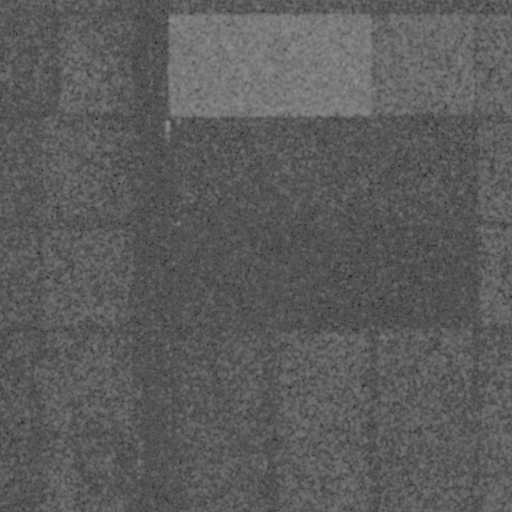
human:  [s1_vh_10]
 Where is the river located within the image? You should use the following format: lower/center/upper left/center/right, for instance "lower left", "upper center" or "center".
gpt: The river is located in the left of the image.
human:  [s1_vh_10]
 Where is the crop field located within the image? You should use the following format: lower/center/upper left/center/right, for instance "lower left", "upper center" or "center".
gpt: There is no crop field in the image.

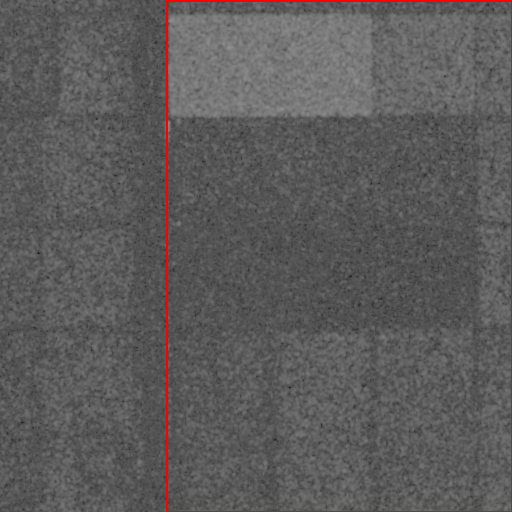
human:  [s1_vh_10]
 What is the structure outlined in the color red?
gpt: The structure outlined in red is a crop field.
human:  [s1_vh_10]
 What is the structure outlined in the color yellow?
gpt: There is no yellow outline.